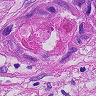
Metastatic tissue present: yes